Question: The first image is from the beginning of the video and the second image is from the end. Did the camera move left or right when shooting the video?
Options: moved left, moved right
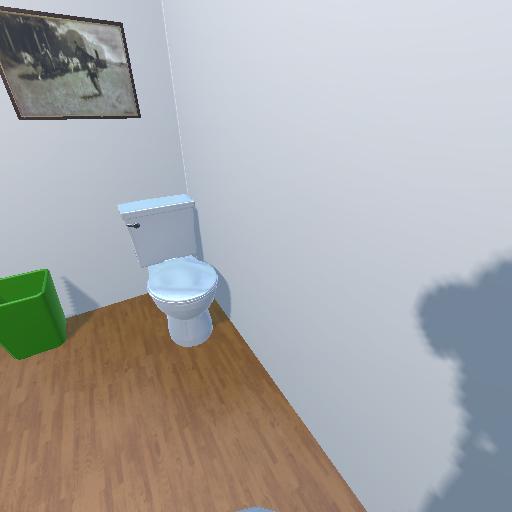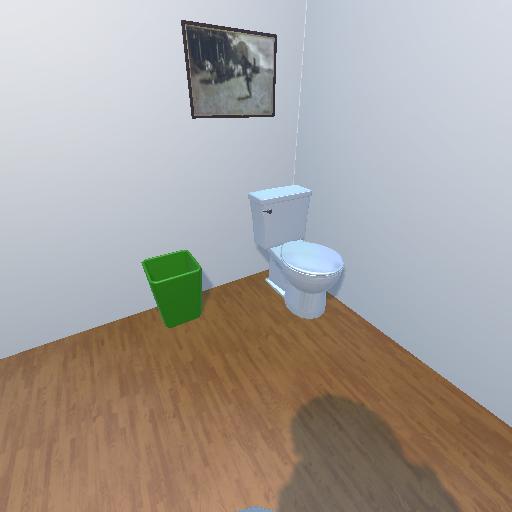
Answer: moved left